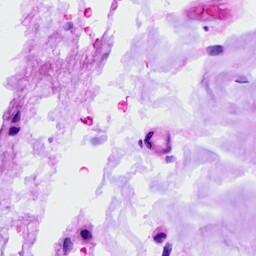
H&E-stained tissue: Ovarian